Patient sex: M
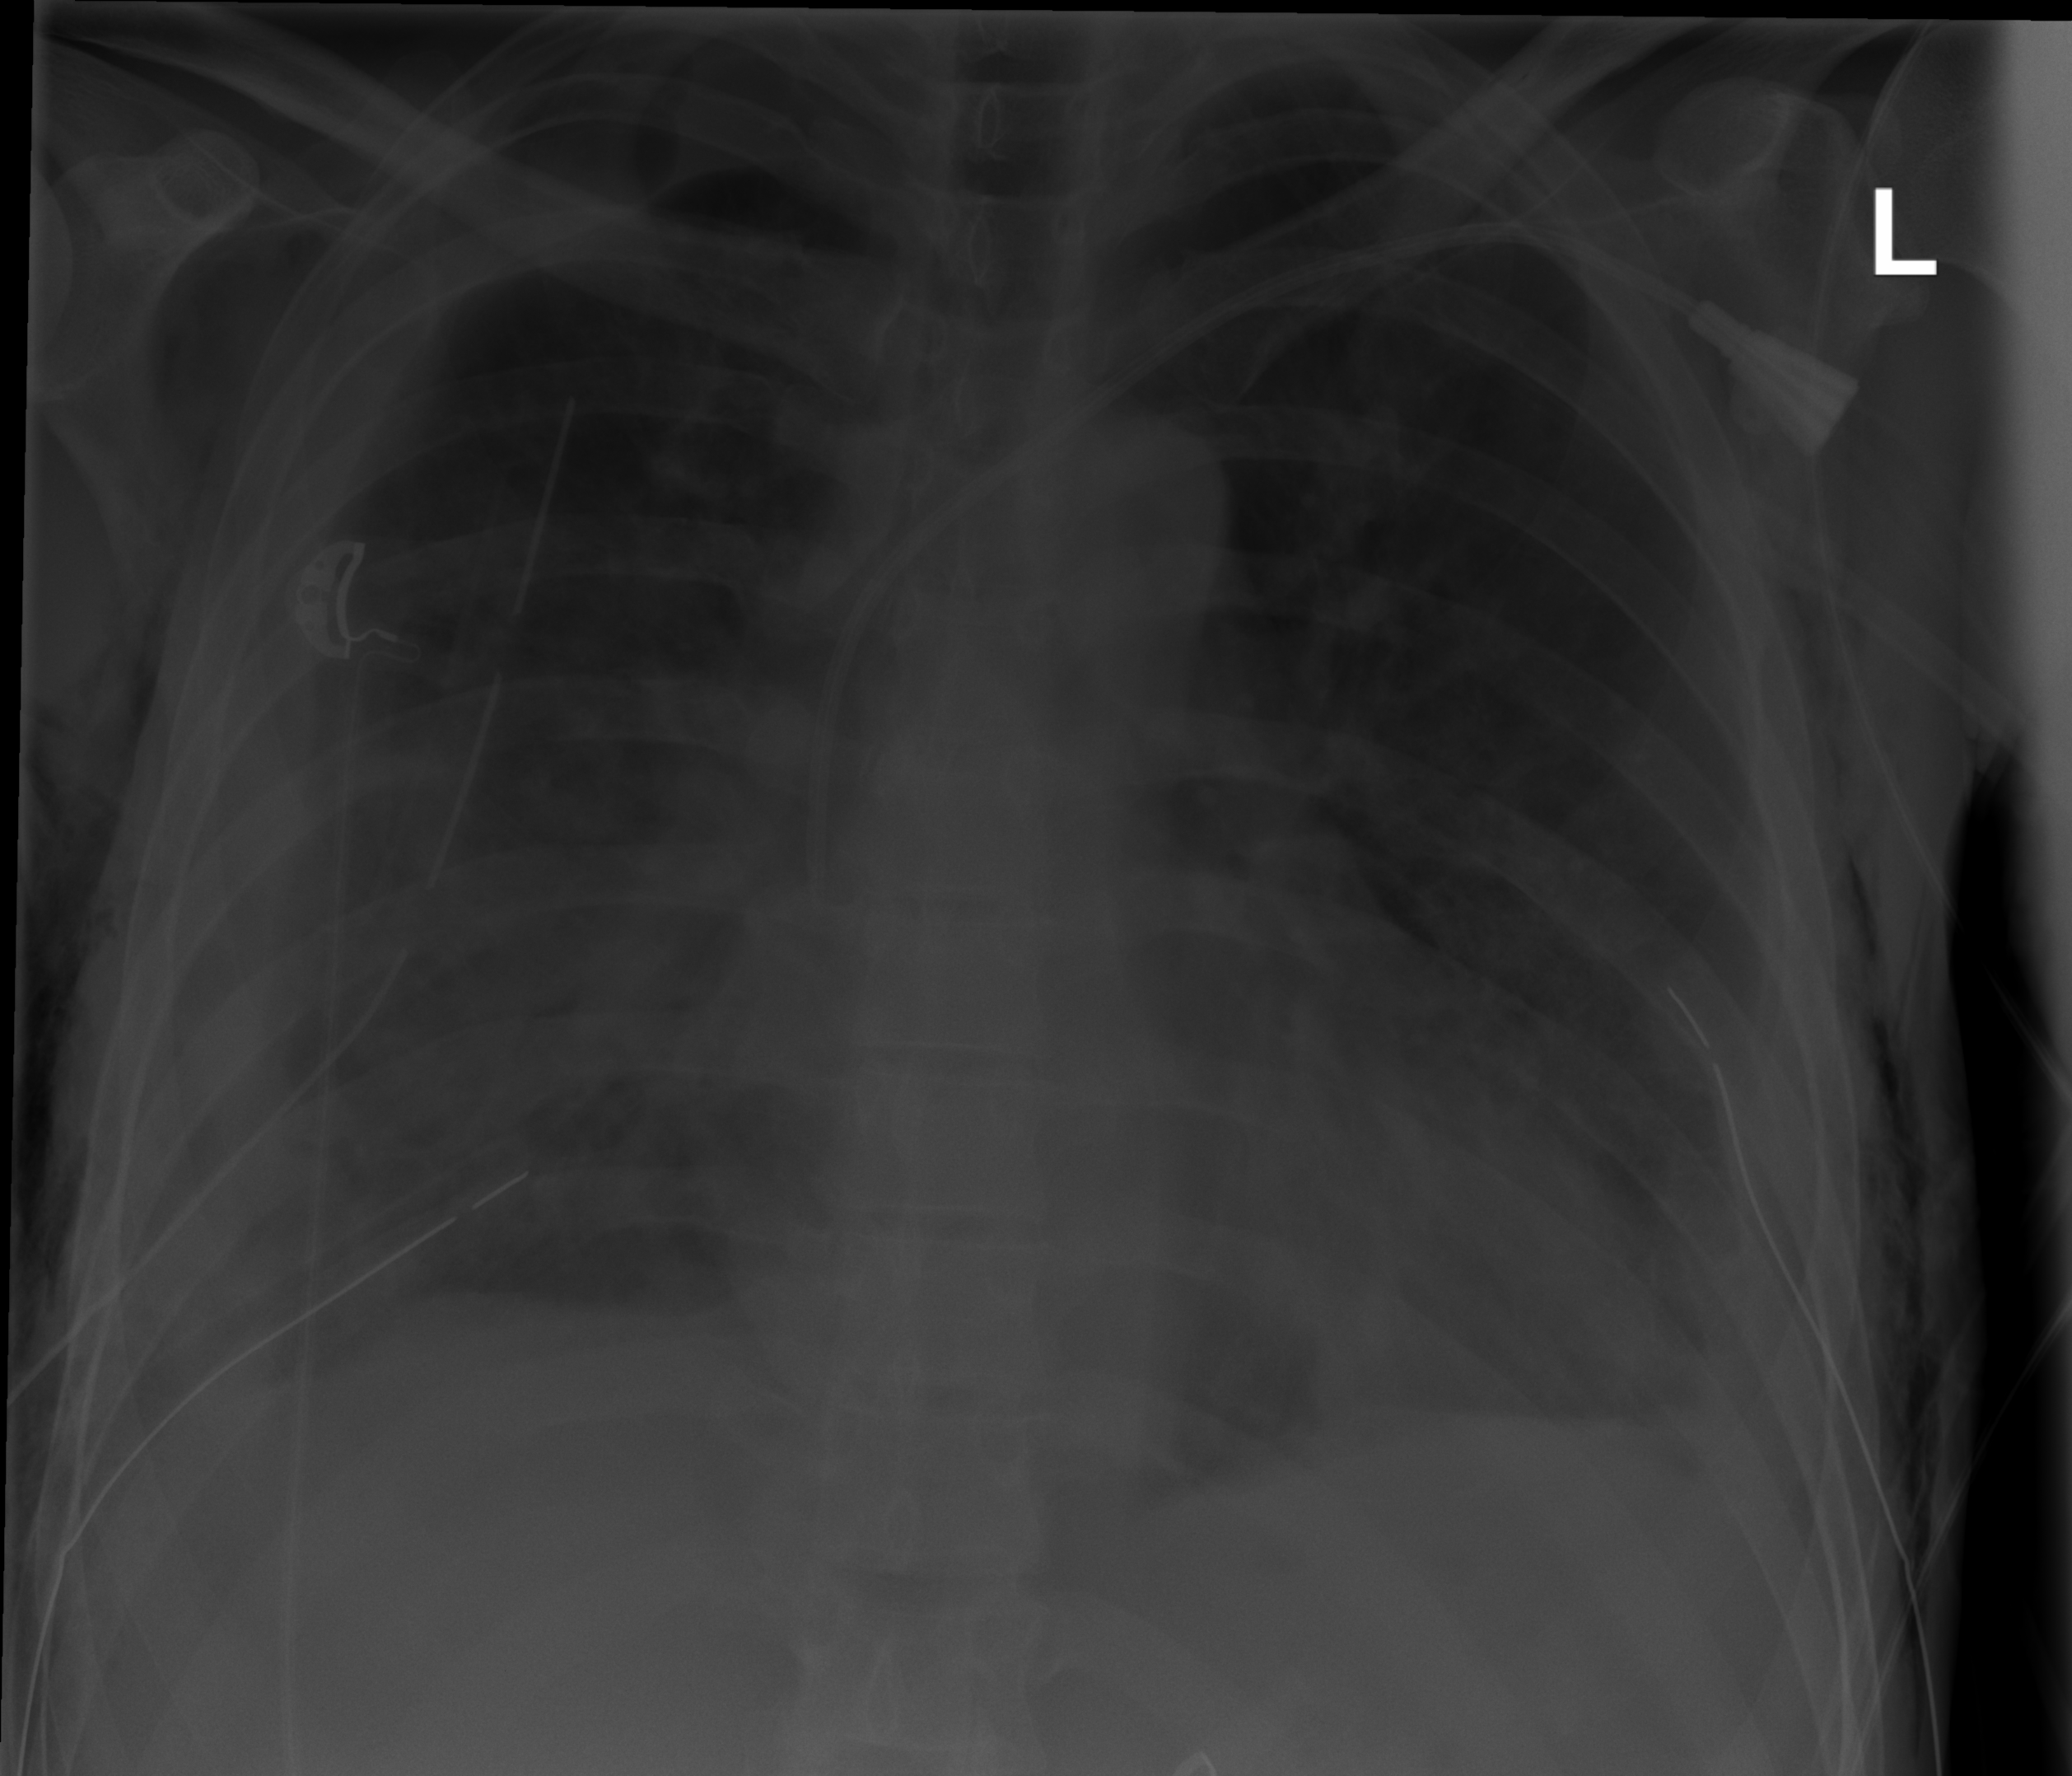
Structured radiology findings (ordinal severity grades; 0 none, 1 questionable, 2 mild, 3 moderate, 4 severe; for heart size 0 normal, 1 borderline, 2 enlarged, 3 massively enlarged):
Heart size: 0
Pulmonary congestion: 2
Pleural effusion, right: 0
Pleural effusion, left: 0
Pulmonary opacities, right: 3
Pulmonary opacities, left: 3
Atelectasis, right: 3
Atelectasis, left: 3